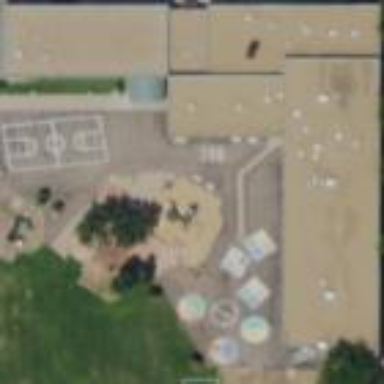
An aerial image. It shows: School building.